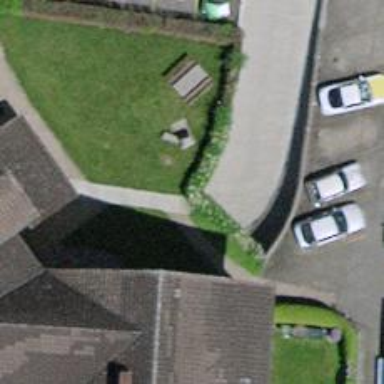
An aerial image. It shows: Hedge acting as barrier.